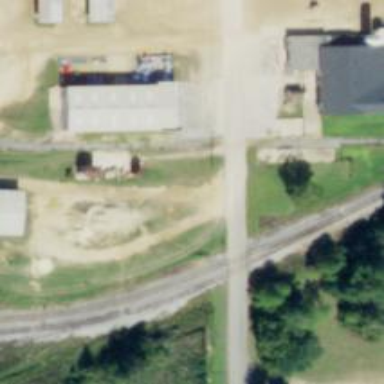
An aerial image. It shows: Railway level crossing.